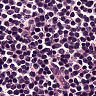
Metastatic tissue present: no